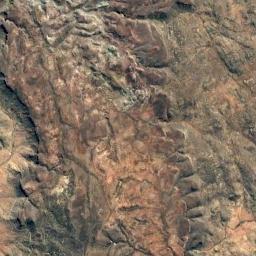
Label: mountain